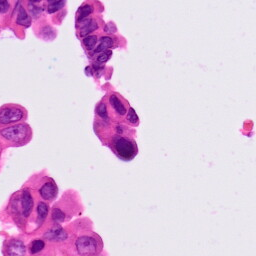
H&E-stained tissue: Lung